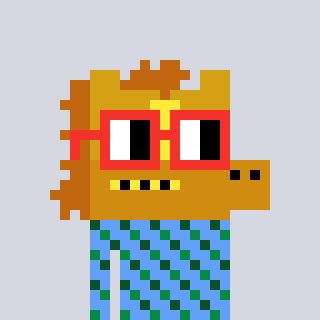
a pixel art character with square red glasses, a yellow horse-shaped head and a blue-colored body on a cool background